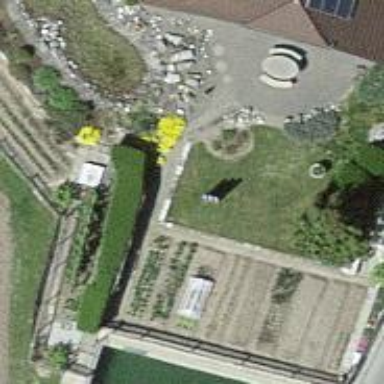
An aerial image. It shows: Emergency water tank.